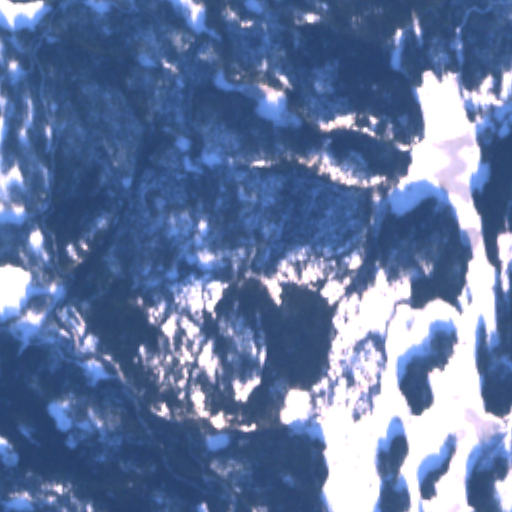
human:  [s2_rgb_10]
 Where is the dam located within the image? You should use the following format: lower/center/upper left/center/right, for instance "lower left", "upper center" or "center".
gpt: The dam is located in the upper right of the image.
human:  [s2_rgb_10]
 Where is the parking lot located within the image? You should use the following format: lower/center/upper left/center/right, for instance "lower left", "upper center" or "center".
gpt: The parking lot is located in the lower left of the image.
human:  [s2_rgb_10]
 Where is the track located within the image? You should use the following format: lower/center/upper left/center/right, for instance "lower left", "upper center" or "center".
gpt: The track is located in the upper left of the image.
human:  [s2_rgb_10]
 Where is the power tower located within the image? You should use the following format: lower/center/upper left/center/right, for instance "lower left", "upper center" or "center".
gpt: There is no power tower in the image.